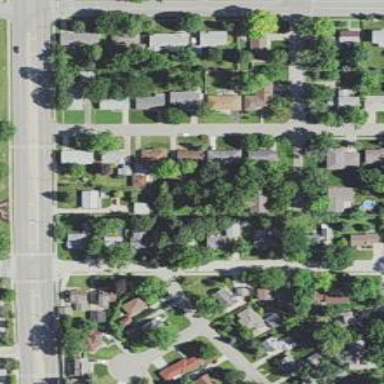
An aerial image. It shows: Single-family residential area in neighborhood setting.